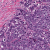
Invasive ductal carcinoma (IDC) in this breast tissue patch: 1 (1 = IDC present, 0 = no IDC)